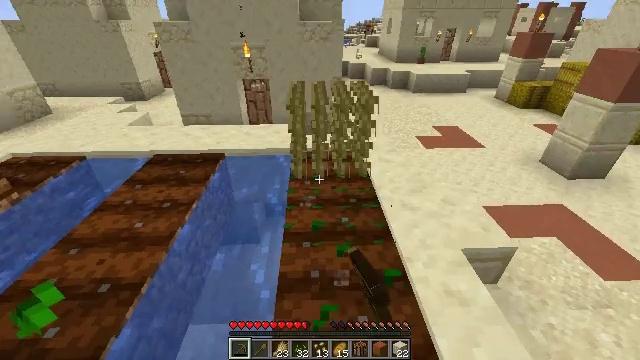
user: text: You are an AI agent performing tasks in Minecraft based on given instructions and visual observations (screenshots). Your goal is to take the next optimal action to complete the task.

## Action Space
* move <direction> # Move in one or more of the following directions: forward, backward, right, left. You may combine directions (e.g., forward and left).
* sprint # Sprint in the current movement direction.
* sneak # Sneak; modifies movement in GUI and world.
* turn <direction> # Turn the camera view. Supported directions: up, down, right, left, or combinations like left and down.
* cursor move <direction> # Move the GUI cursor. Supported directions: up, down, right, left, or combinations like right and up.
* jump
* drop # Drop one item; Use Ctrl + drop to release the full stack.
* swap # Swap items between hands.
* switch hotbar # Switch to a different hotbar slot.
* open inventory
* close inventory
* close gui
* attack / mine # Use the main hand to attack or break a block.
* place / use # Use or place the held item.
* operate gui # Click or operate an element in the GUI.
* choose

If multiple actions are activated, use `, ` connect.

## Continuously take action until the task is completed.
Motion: motion action
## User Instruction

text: Destroy the melon stem in the farm.
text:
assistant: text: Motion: attack / mine